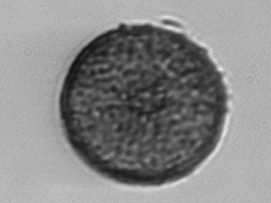
Label: Coscinodiscus